Interaction volume radius: 5 \u00c5
Interaction volume height: 10 \u00c5
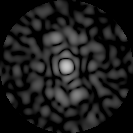
Disorder parameter: 0.832